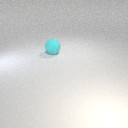
large cyan rubber sphere